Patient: sex M, age 75
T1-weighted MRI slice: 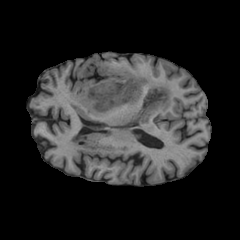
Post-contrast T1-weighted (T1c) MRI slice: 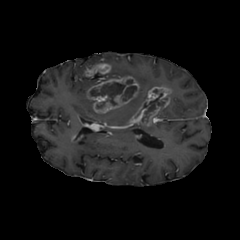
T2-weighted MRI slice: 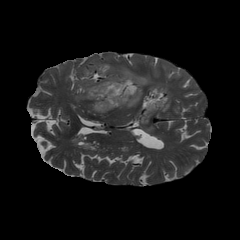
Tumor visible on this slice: yes
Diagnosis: Glioblastoma, IDH-wildtype
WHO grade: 4